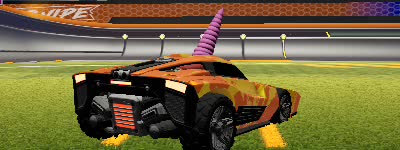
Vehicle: breakout